Brain MRI, t1w sequence, axial 2D slice.
Patient: age 42, sex M, weight 78 kg, height 1.78 m
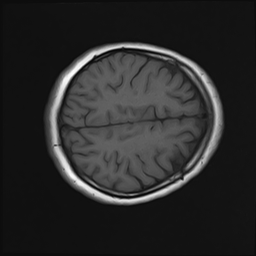